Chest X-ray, PA view. Patient: 50 years old, sex M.
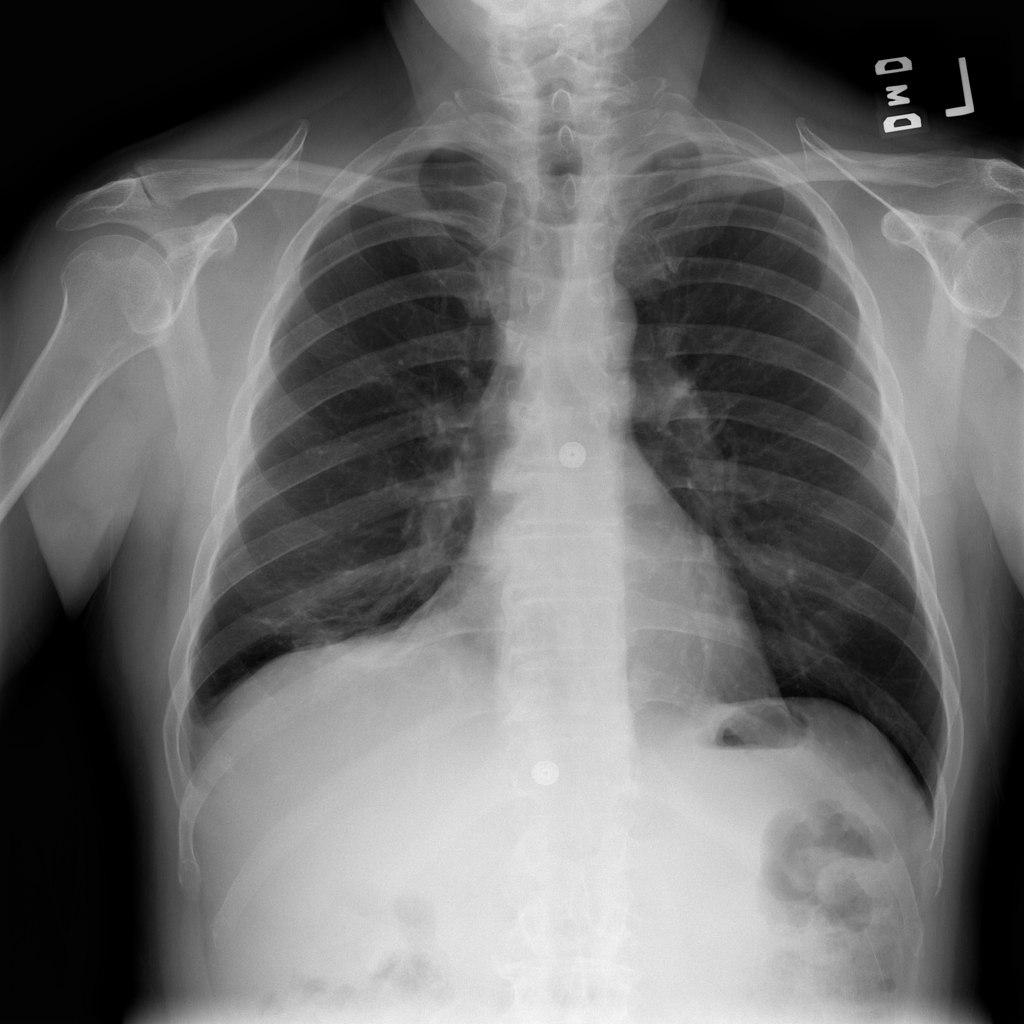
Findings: No Finding